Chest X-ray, PA view. Patient: 40 years old, sex F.
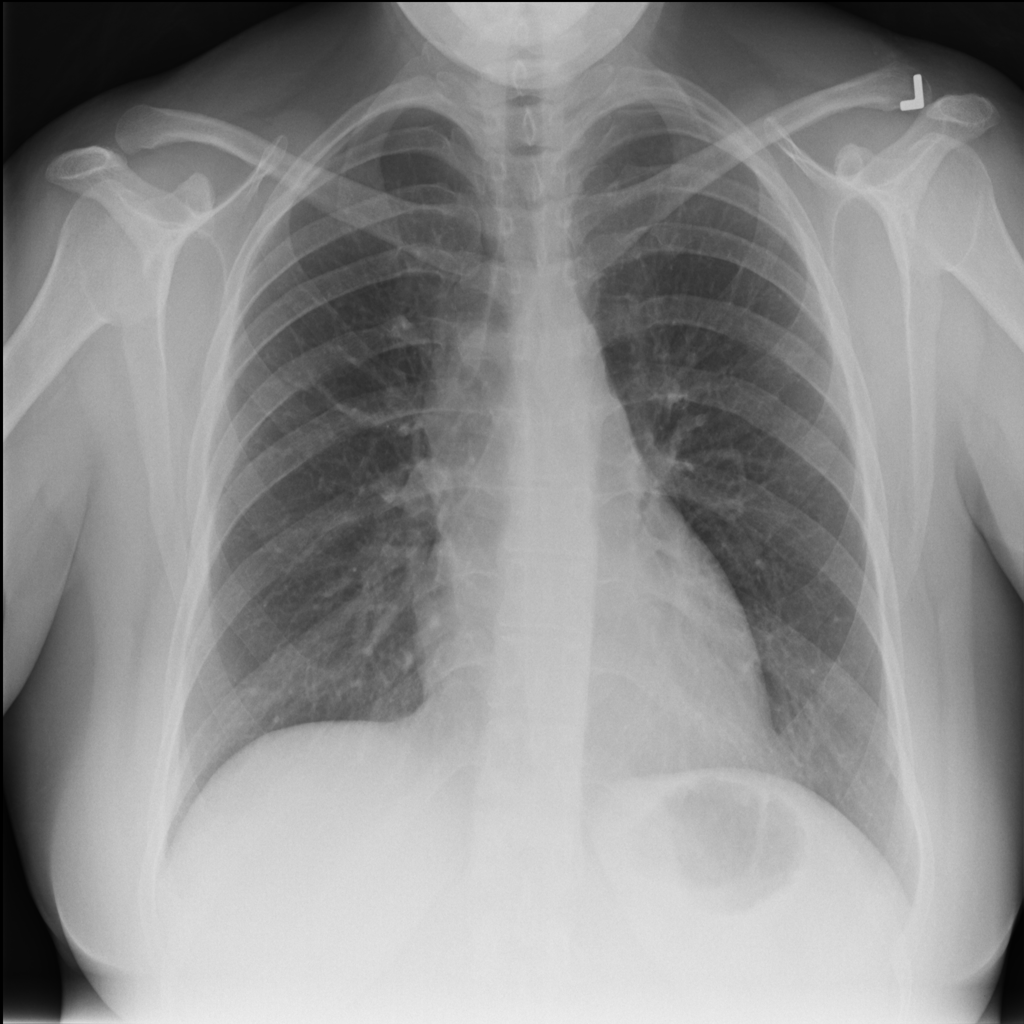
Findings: No Finding